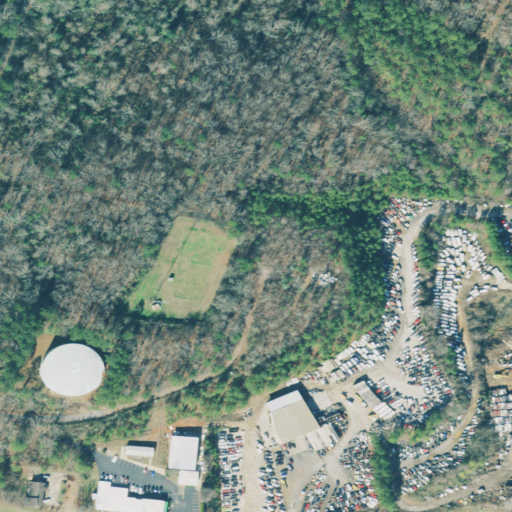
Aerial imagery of mountain in Georgia named Reservoir Hill containing deciduous forest, open development, low intensity development, medium intensity development, mixed forest, evergreen forest, high intensity development, pasture, and shrub